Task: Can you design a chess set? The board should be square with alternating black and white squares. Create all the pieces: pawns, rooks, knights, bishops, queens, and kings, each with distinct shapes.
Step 3408:
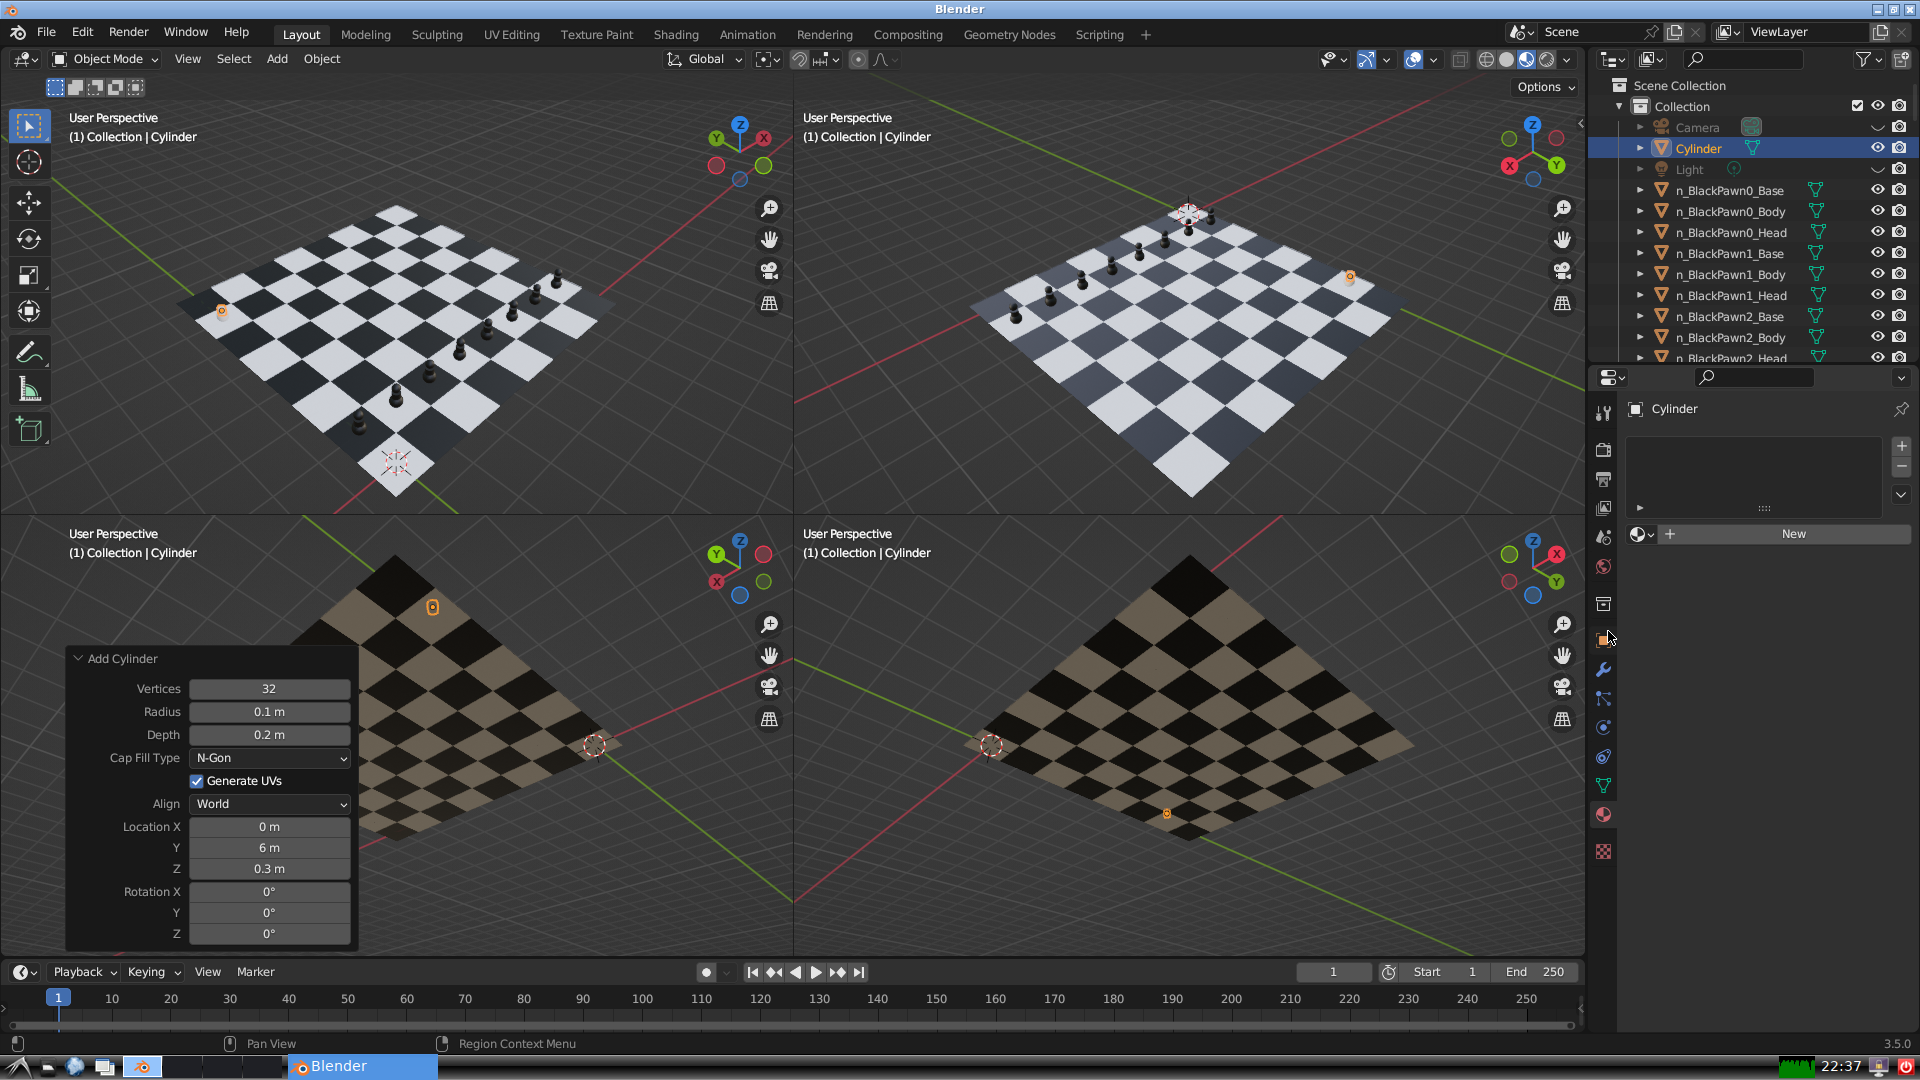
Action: click: no